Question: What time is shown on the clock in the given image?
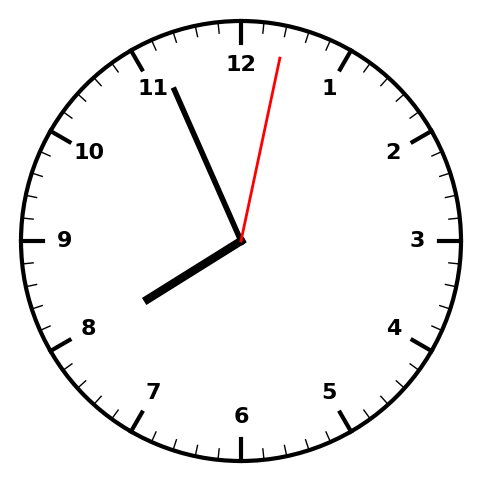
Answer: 07:56:02